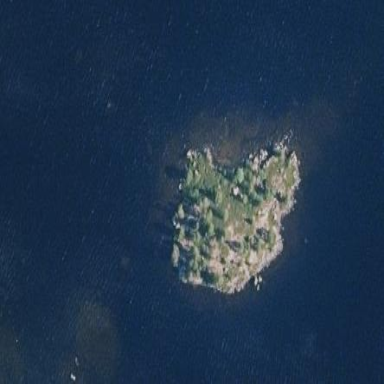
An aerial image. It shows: Islet.